Question: I've been trying to attach an icon on the right side of the list using only css class member.
<URL>
So when I attach a class named 'location' to a desired list It should display an icon on the right like so:

I tried using float:right; but it just stacks my list with the next one..
'''
ul.listb li.location{
content: '
124'; /* FontAwesome char code inside the '' */
font-family: FontAwesome; /* FontAwesome or whatever */
/*this Wont work it just stacks with the next list*/
/*
float: right;
*/
}
'''
What makes this hard for me is that I don't want to add anything on the html side. I only want to use 'location' class to make my icon show up in the list.
How can I do that?
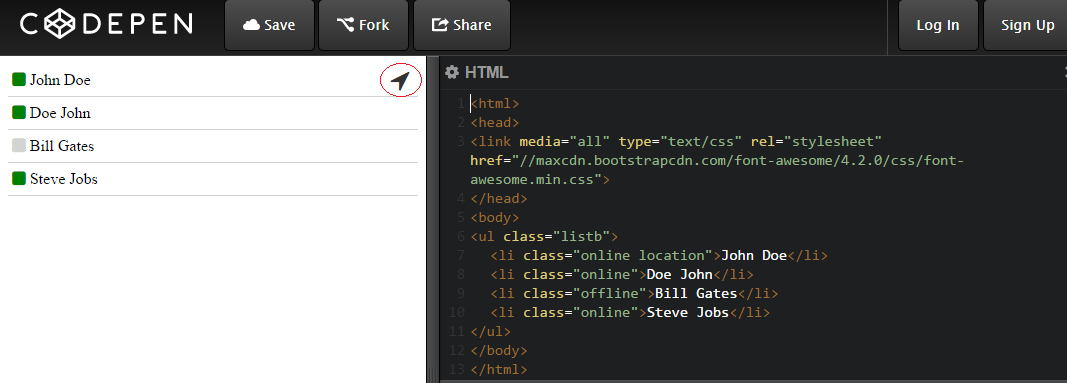
Answer: Since you are already using both ':before' and 'after' :pseudo-elements, you will have to use 'border-bottom: 1px solid lightgray' instead of 'background: lightgray' and use 'content: '
124'' along with it because 'content' only works with ':after' or ':before' :pseudo-elements.
<URL>
'''
ul.listb {
padding: 0px;
margin: 0px;
}
ul.listb li {
position: relative;
-webkit-user-select: none;
/* Chrome/Safari */
-moz-user-select: none;
/* Firefox */
-ms-user-select: none;
/* IE10+ */
cursor: pointer;
display: block;
list-style-type: none;
padding: 20px 0;
}
ul.listb li:after {
content: "";
position: absolute;
top: 0;
display: block;
height: 100%;
width: 100%;
border-bottom: 1px solid lightgray;
box-sizing: border-box;
}
ul.listb li.location:after {
position: absolute;
content: '
124';
font-family: FontAwesome;
top: 0;
display: block;
height: 100%;
width: 100%;
border-bottom: 1px solid lightgray;
text-align: right;
line-height: 50px;
}
ul.listb li.online::before {
margin-left: 4px;
content: '
0c8 ';
/* FontAwesome char code inside the '' */
font-family: FontAwesome;
/* FontAwesome or whatever */
color: green;
}
ul.listb li.offline::before {
margin-left: 4px;
content: '
0c8 ';
/* FontAwesome char code inside the '' */
font-family: FontAwesome;
/* FontAwesome or whatever */
color: lightgray;
}
ul.listb li:hover {
background: #F5F5F5;
/*color: #428BCA;*/
font-weight: bold;
}
'''
'''
<link media="all" type="text/css" rel="stylesheet" href="//maxcdn.bootstrapcdn.com/font-awesome/4.2.0/css/font-awesome.min.css">
<body>
<ul class="listb">
<li class="online location">John Doe</li>
<li class="online">Doe John</li>
<li class="offline">Bill Gates</li>
<li class="online">Steve Jobs</li>
</ul>
</body>
'''